Chest X-ray. View position: AP
Patient age: 46
Patient sex: M
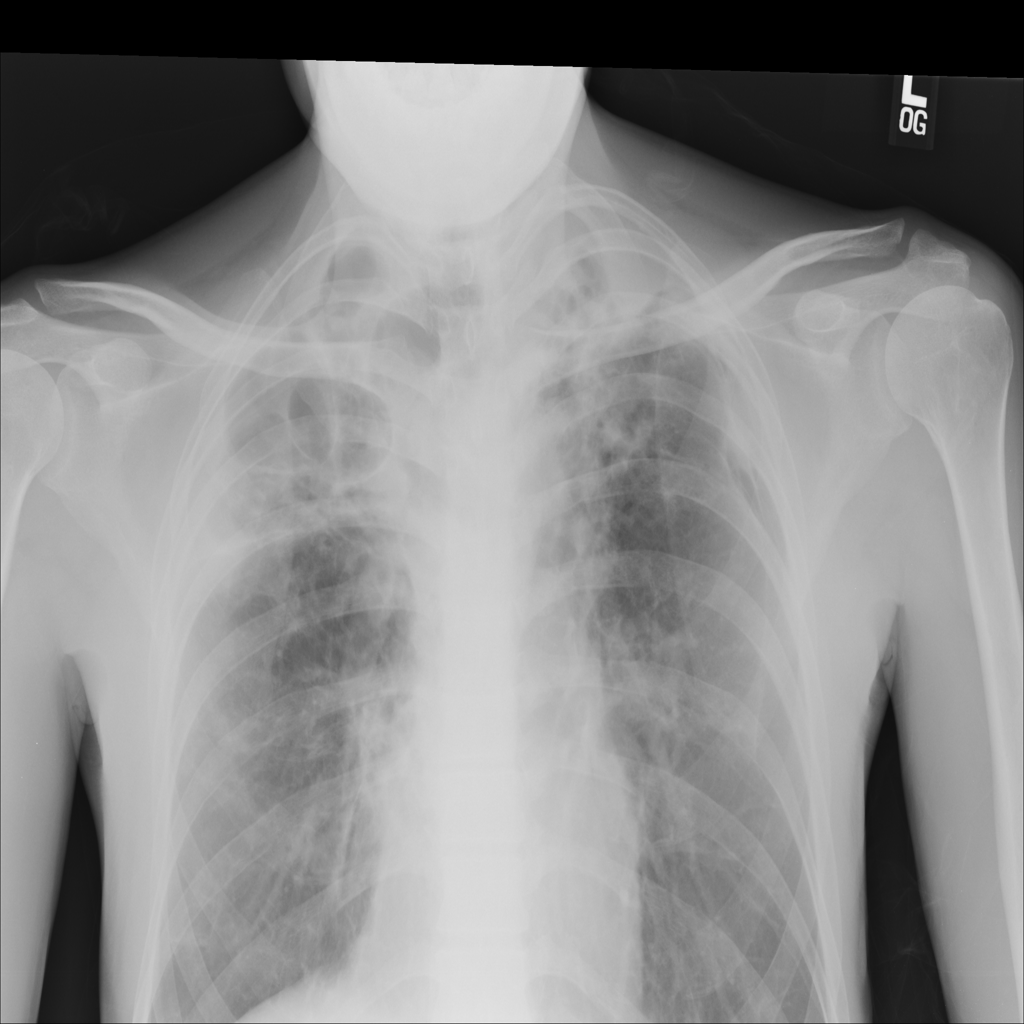
Finding: Pneumothorax